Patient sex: F
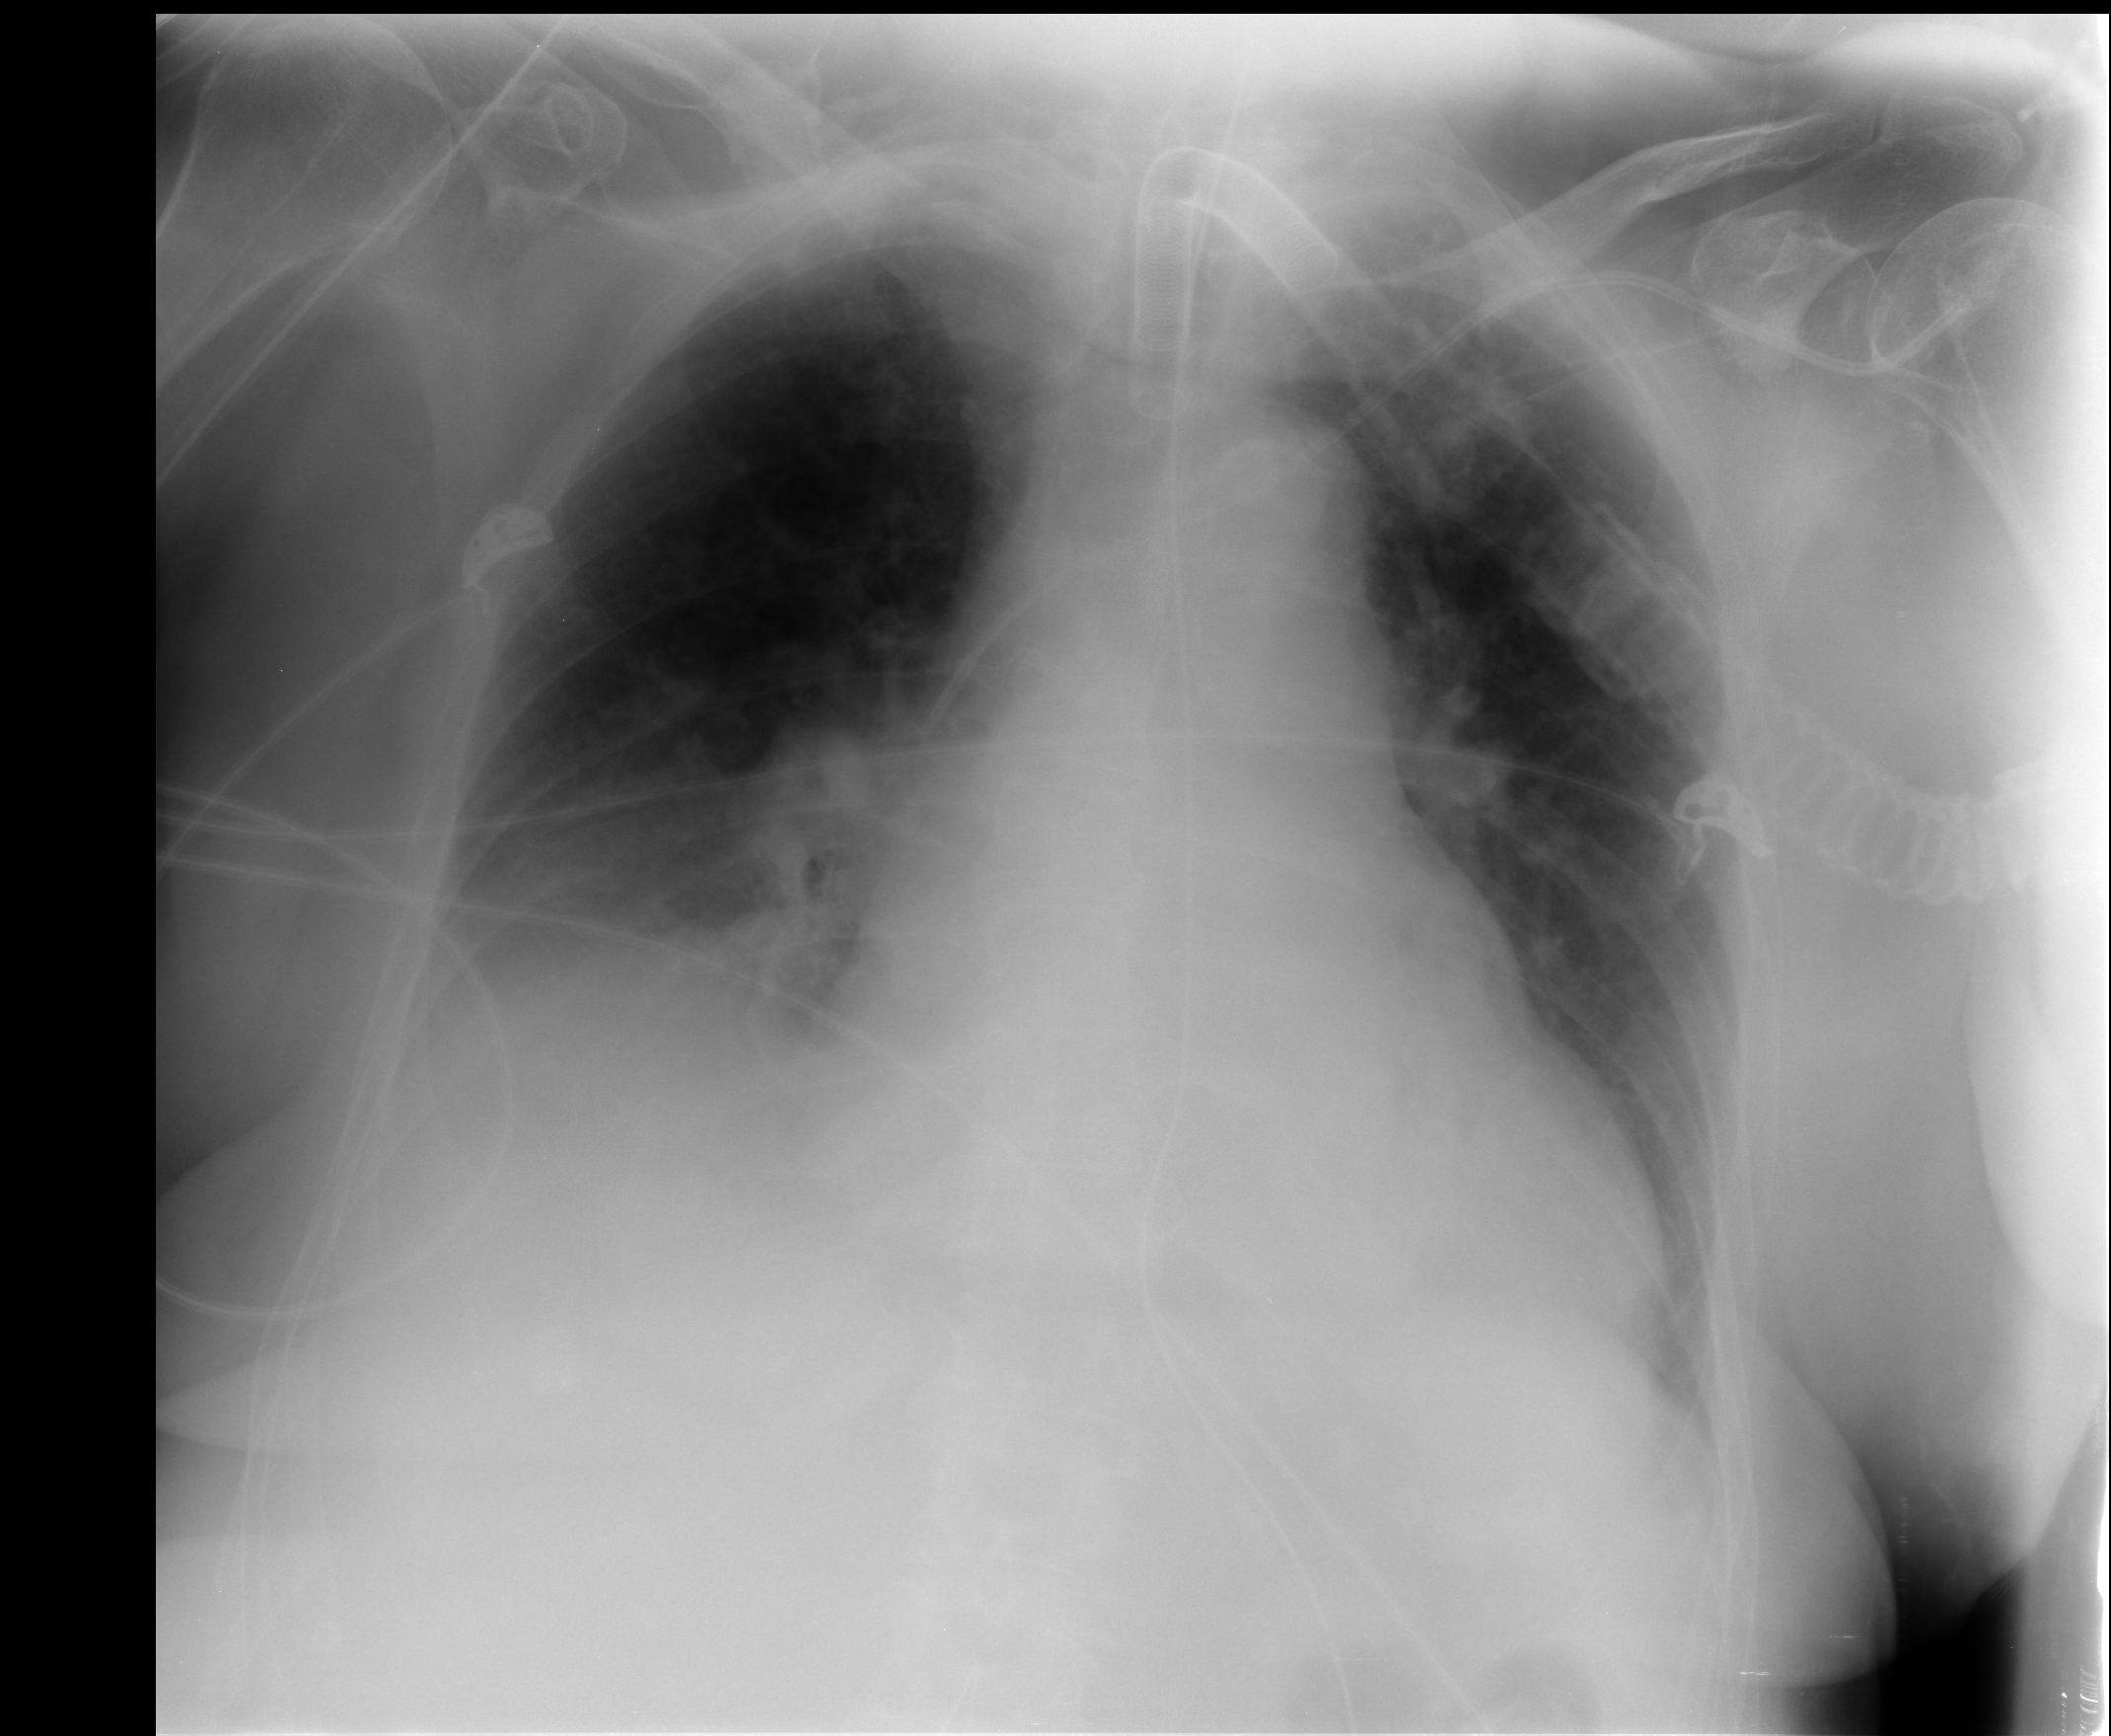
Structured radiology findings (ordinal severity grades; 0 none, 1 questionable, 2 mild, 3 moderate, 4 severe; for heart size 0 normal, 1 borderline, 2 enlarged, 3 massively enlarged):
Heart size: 2
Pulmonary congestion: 2
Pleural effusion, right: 2
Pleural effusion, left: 1
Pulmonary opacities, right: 2
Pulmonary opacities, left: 0
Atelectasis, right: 2
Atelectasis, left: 2